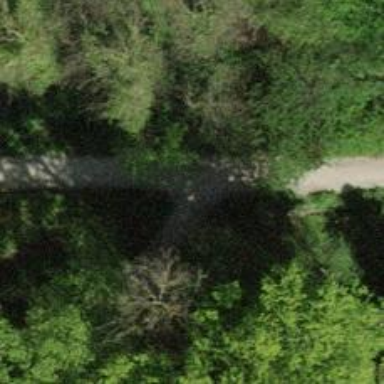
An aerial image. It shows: Unpaved path.